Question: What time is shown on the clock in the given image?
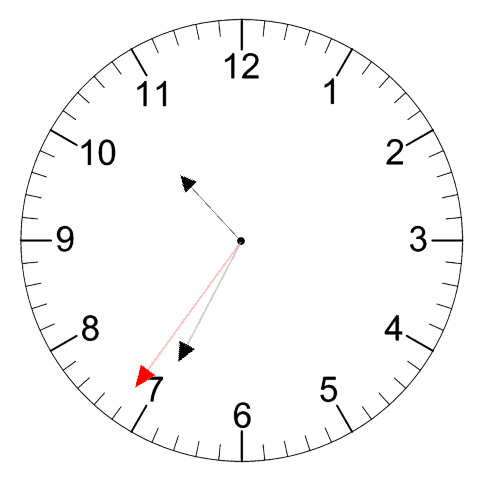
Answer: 10:34:36